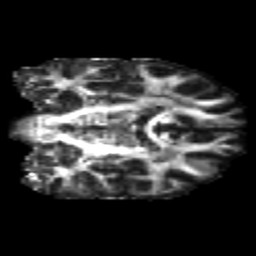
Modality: FA
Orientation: coronal
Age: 20
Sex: male
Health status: healthy
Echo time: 0.074 s